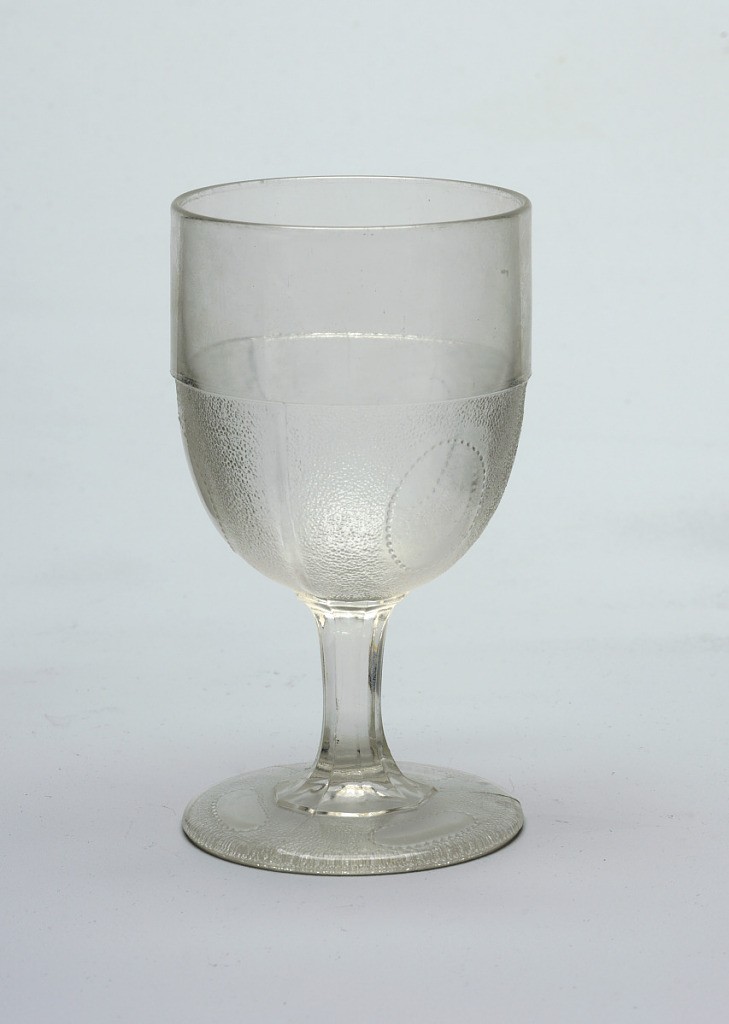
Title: Glass
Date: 19th century
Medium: Glass
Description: Three clear ovals in goblet